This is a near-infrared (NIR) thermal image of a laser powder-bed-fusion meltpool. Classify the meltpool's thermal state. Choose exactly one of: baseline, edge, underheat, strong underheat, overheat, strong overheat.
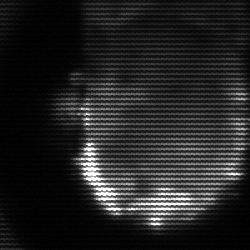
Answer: baseline